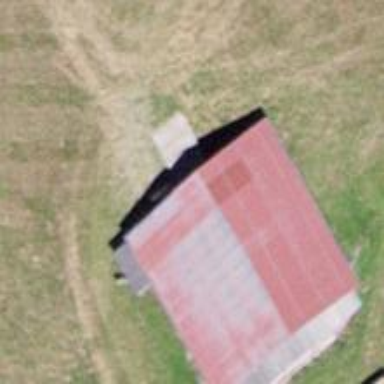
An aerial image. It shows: Barn.